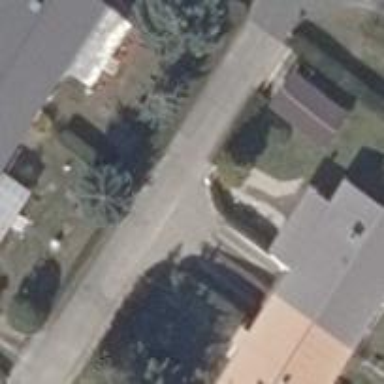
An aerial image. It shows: Residential road paved with concrete.